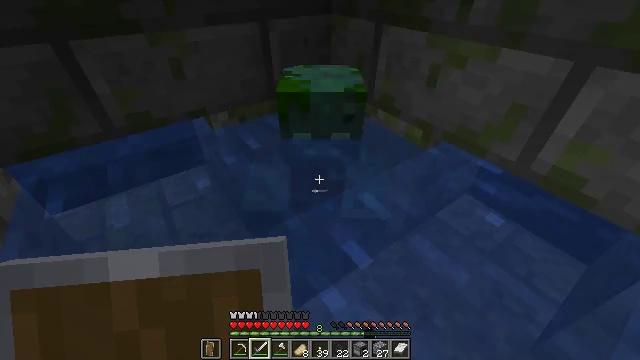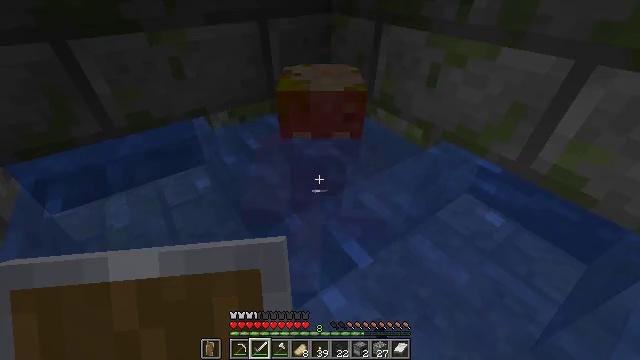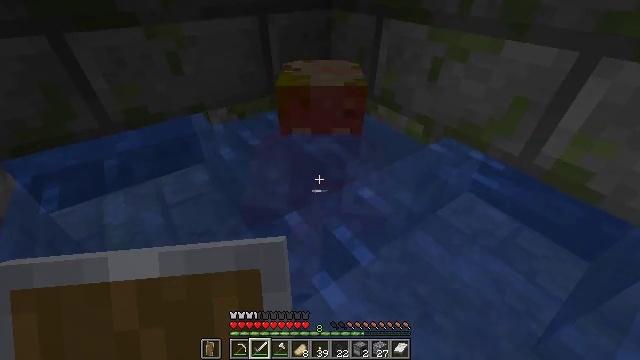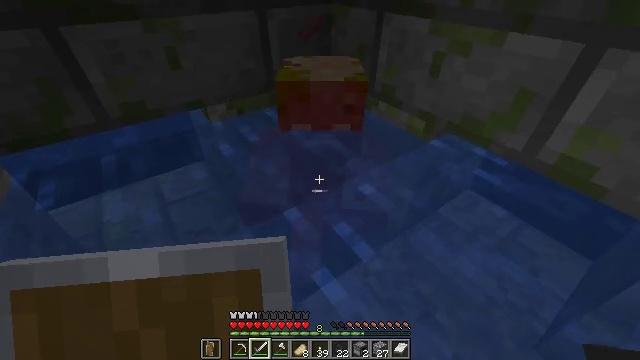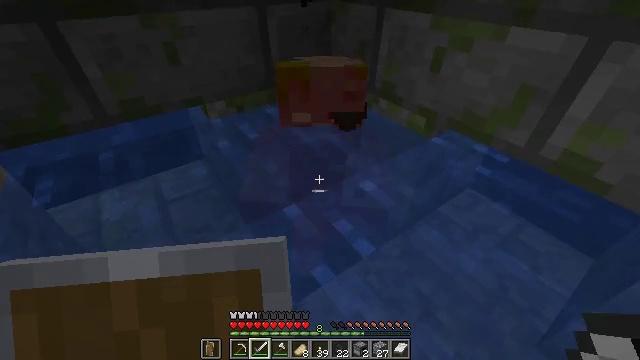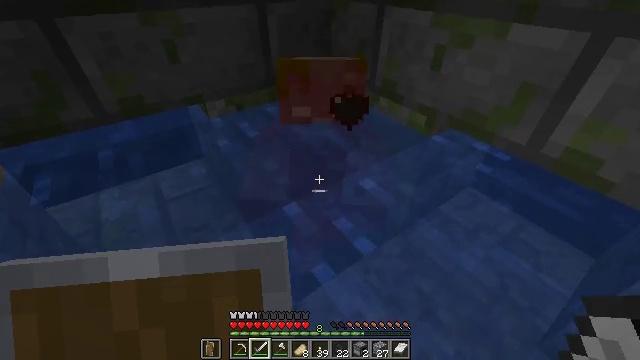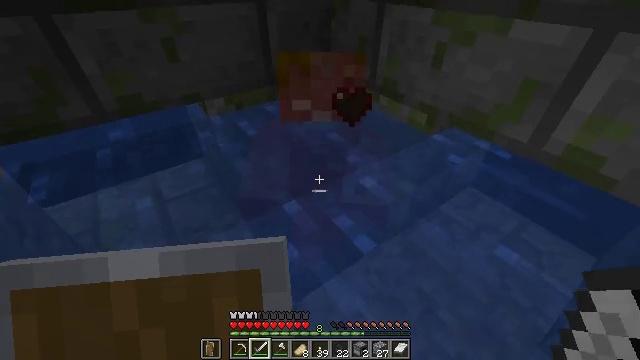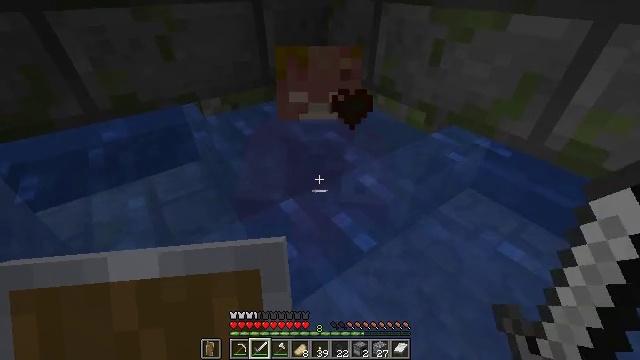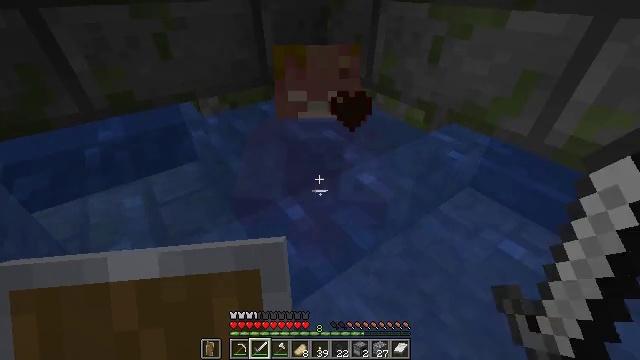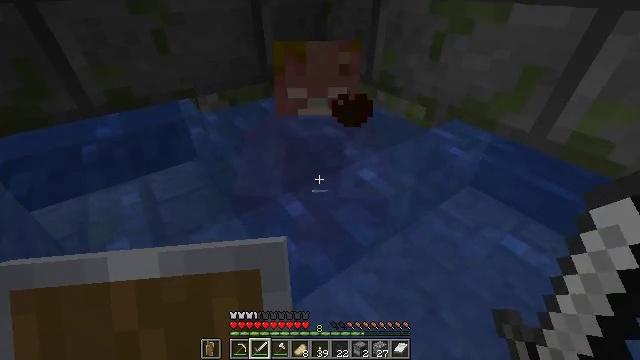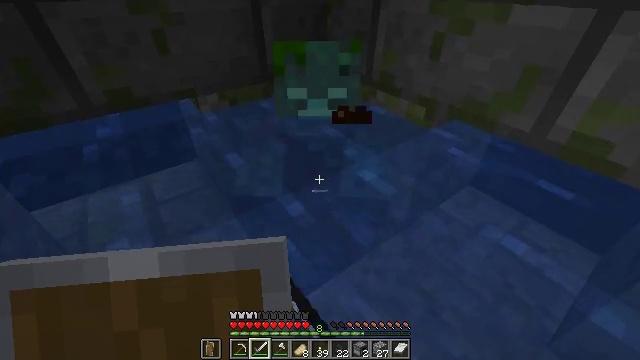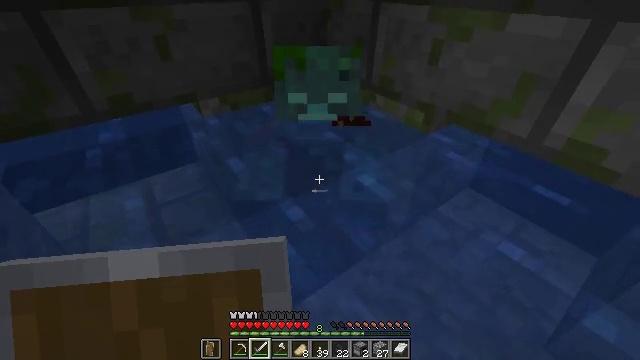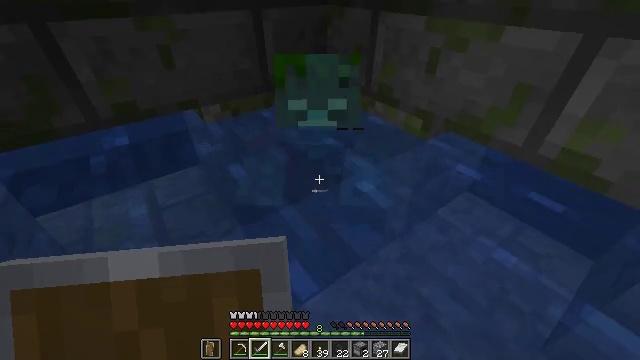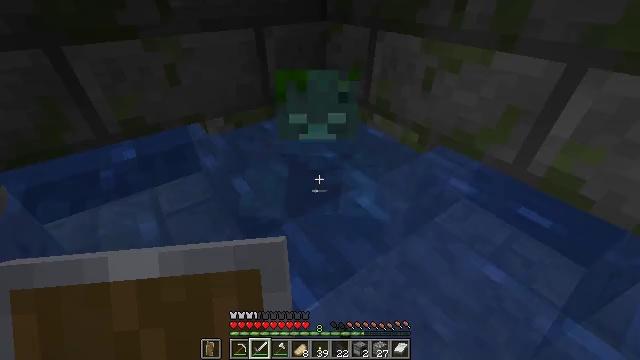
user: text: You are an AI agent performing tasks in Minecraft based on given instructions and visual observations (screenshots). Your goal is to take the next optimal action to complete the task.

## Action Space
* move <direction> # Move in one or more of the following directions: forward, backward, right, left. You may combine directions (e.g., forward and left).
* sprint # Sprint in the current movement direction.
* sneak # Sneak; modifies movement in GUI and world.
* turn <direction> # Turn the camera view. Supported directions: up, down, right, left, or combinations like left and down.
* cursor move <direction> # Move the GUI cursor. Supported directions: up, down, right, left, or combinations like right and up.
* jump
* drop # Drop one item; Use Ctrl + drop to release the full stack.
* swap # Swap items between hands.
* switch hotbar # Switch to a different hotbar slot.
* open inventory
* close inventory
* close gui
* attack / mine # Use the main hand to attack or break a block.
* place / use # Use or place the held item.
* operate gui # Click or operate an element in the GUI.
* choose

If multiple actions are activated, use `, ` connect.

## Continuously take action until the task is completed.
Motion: motion action
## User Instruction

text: Battle with a drowned.
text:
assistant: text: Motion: no_op
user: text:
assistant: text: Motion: no_op
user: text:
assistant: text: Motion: no_op
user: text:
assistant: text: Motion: no_op
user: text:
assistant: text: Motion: no_op
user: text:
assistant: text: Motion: no_op
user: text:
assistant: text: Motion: turn up
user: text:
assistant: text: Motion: no_op
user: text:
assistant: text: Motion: attack / mine
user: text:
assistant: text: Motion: attack / mine, jump
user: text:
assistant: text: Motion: attack / mine, jump
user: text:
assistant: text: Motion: jump
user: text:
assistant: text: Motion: jump
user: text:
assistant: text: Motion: jump